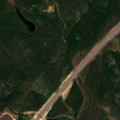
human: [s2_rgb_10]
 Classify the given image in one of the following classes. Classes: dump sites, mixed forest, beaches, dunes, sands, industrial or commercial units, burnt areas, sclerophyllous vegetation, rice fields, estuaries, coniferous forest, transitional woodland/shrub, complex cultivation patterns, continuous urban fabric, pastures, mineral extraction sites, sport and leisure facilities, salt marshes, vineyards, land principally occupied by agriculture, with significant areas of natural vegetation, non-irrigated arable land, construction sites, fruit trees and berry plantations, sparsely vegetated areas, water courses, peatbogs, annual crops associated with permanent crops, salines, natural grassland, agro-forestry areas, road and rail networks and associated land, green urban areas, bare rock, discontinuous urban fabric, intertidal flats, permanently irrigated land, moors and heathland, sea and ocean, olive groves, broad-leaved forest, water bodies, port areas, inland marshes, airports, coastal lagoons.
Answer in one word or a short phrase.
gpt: construction sites, coniferous forest